Question: In my app Tabbar is Hidden,
But trying that it display the screen as seen below.

I am using following code to hide tabbar
'''
[self.navigationController.tabBarController.tabBar setHidden:YES];
'''
How can I display any image on that place or can cover that place with my view ?
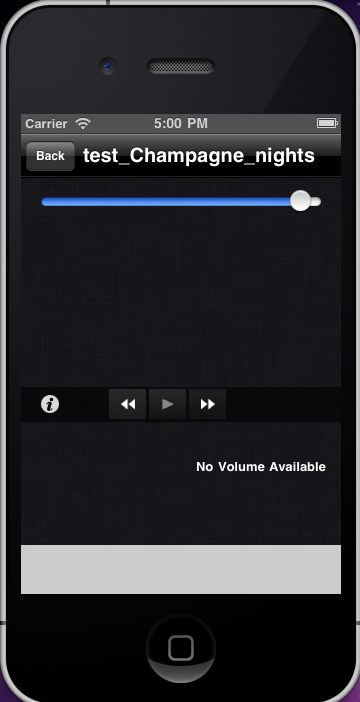
Answer: You can add any UIView/UIImageView to the current screen you are showing in your question. Make sure your view's frame is 416. I want you to make the screenshot's viewController height is 416. This way it will shown complete. Try it or if still it doesn't help send me demo code by mail I'll solve your problem.
try this code to hide tabbar before pushing the view on stack use
'''
UIViewController *vController = alloc initwithnib// just for example your actual code will be here
[vController hidesBottomBarWhenPushed];
[self.navigationController pushViewController:vController animated:YES];
'''